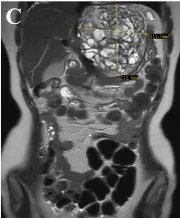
Images. (taken on 2023-09-24) show an enlargement of the pelvic and abdominal masses.
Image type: radiology (mri)